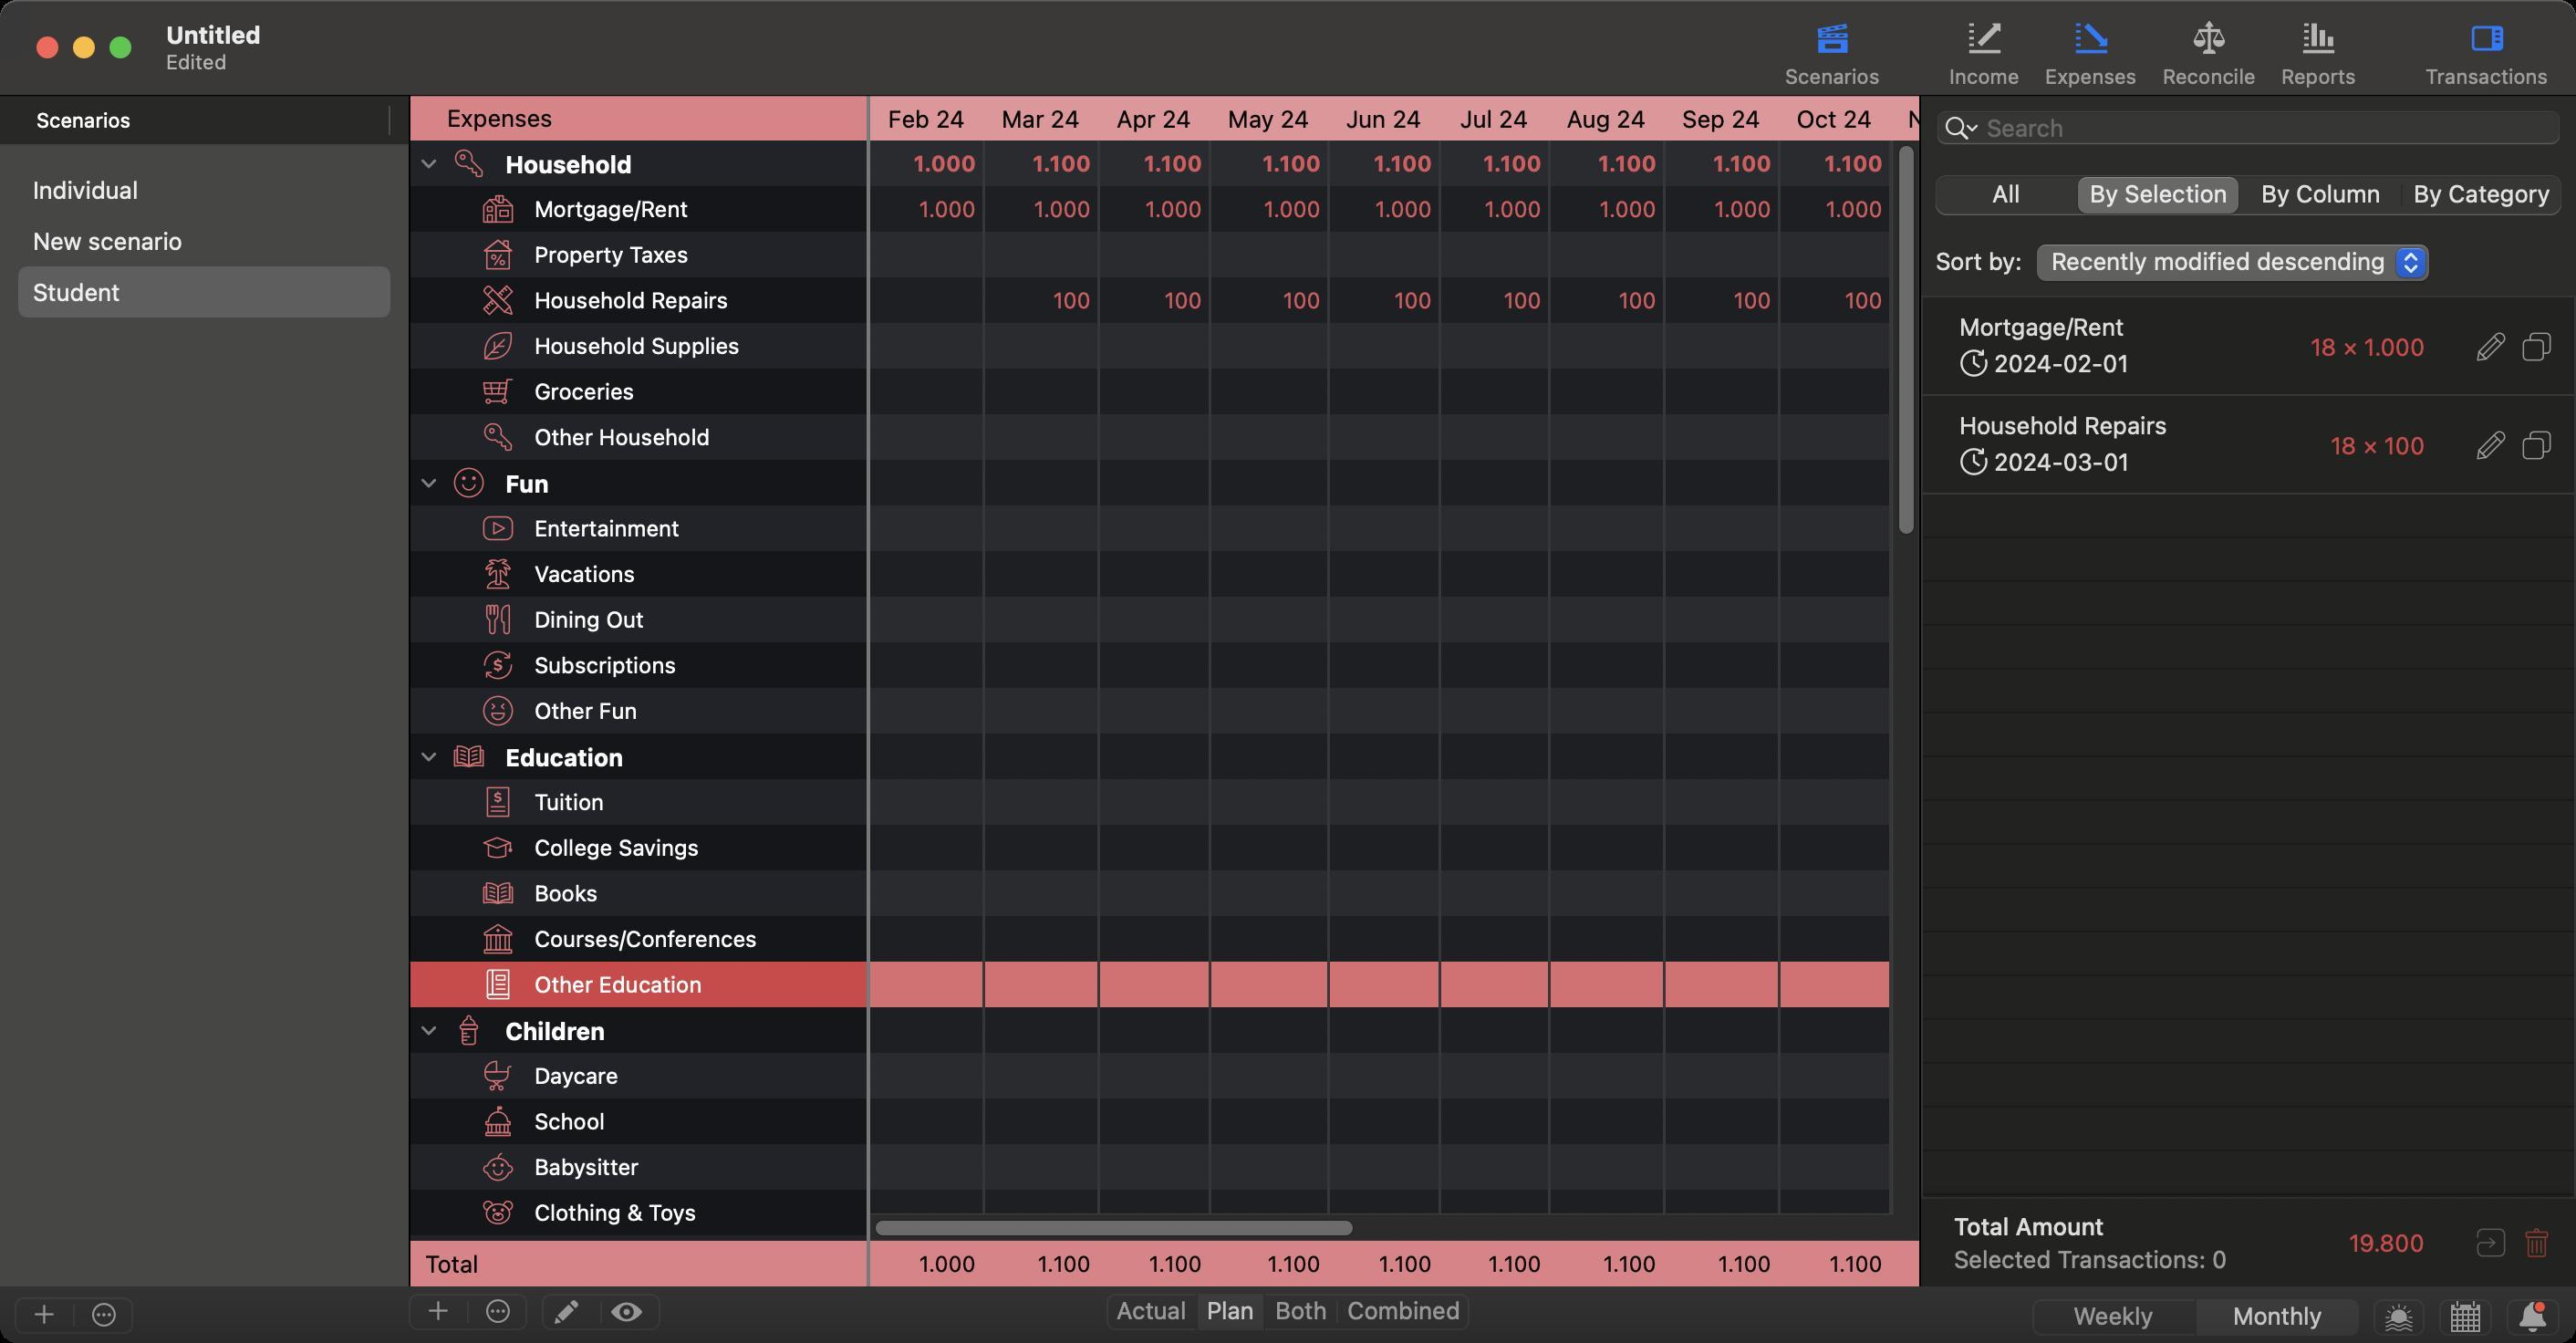
Accessibility tree:
{"name": "Untitled", "role": "AXWindow", "description": null, "role_description": "standard window", "value": null, "position": "184.00;119.00", "size": "1412;736", "children": [{"name": null, "role": "AXGroup", "description": null, "role_description": "group", "value": null, "position": "0.00;705.00", "size": "1412;31", "children": [{"name": null, "role": "AXGroup", "description": null, "role_description": "group", "value": null, "position": "223.00;708.00", "size": "67;23", "children": [{"name": null, "role": "AXMenuButton", "description": "add", "role_description": "menu button", "value": null, "position": "223.00;708.00", "size": "34;23", "children": []}, {"name": null, "role": "AXMenuButton", "description": "action", "role_description": "menu button", "value": null, "position": "257.00;708.00", "size": "33;23", "children": []}]}, {"name": null, "role": "AXGroup", "description": null, "role_description": "group", "value": null, "position": "296.00;708.00", "size": "67;23", "children": [{"name": null, "role": "AXButton", "description": null, "role_description": "button", "value": null, "position": "296.00;708.00", "size": "34;23", "children": []}, {"name": null, "role": "AXButton", "description": null, "role_description": "button", "value": null, "position": "330.00;708.00", "size": "33;23", "children": []}]}, {"name": null, "role": "AXRadioGroup", "description": null, "role_description": "radio group", "value": "{\n    \"name\": null,\n    \"role\": \"AXRadioButton\",\n    \"description\": \"Plan\",\n    \"role_description\": \"radio button\",\n    \"value\": 1,\n    \"position\": \"656.50;708.00\",\n    \"size\": \"37;23\",\n    \"children\": []\n}", "position": "605.50;708.00", "size": "201;23", "children": [{"name": null, "role": "AXRadioButton", "description": "Actual", "role_description": "radio button", "value": 0, "position": "605.50;708.00", "size": "51;23", "children": []}, {"name": null, "role": "AXRadioButton", "description": "Plan", "role_description": "radio button", "value": 1, "position": "656.50;708.00", "size": "37;23", "children": []}, {"name": null, "role": "AXRadioButton", "description": "Both", "role_description": "radio button", "value": 0, "position": "693.50;708.00", "size": "40;23", "children": []}, {"name": null, "role": "AXRadioButton", "description": "Combined", "role_description": "radio button", "value": 0, "position": "733.50;708.00", "size": "73;23", "children": []}]}]}, {"name": null, "role": "AXGroup", "description": null, "role_description": "group", "value": null, "position": "7.00;710.00", "size": "67;23", "children": [{"name": null, "role": "AXMenuButton", "description": "add", "role_description": "menu button", "value": null, "position": "7.00;710.00", "size": "34;23", "children": []}, {"name": null, "role": "AXMenuButton", "description": "action", "role_description": "menu button", "value": null, "position": "41.00;710.00", "size": "33;23", "children": []}]}, {"name": null, "role": "AXRadioGroup", "description": null, "role_description": "radio group", "value": "{\n    \"name\": null,\n    \"role\": \"AXRadioButton\",\n    \"description\": \"Monthly\",\n    \"role_description\": \"radio button\",\n    \"value\": 1,\n    \"position\": \"1204.00;711.00\",\n    \"size\": \"90;23\",\n    \"children\": []\n}", "position": "1113.00;711.00", "size": "181;23", "children": [{"name": null, "role": "AXRadioButton", "description": "Weekly", "role_description": "radio button", "value": 0, "position": "1113.00;711.00", "size": "91;23", "children": []}, {"name": null, "role": "AXRadioButton", "description": "Monthly", "role_description": "radio button", "value": 1, "position": "1204.00;711.00", "size": "90;23", "children": []}]}, {"name": "", "role": "AXButton", "description": null, "role_description": "button", "value": null, "position": "1300.00;711.00", "size": "30;23", "children": []}, {"name": "", "role": "AXButton", "description": null, "role_description": "button", "value": null, "position": "1336.00;711.00", "size": "31;23", "children": []}, {"name": "", "role": "AXButton", "description": null, "role_description": "button", "value": null, "position": "1373.00;711.00", "size": "31;23", "children": []}, {"name": null, "role": "AXSplitGroup", "description": null, "role_description": "split group", "value": null, "position": "0.00;52.00", "size": "1412;653", "children": [{"name": null, "role": "AXScrollArea", "description": null, "role_description": "scroll area", "value": null, "position": "0.00;52.00", "size": "224;653", "children": [{"name": null, "role": "AXTable", "description": null, "role_description": "table", "value": null, "position": "0.00;80.00", "size": "224;625", "children": [{"name": null, "role": "AXRow", "description": null, "role_description": "table row", "value": null, "position": "0.00;90.00", "size": "224;28", "children": [{"name": null, "role": "AXCell", "description": null, "role_description": "cell", "value": null, "position": "16.00;90.00", "size": "192;28", "children": [{"name": null, "role": "AXTextField", "description": null, "role_description": "text field", "value": "Individual", "position": "16.00;96.00", "size": "194;16", "children": []}]}]}, {"name": null, "role": "AXRow", "description": null, "role_description": "table row", "value": null, "position": "0.00;118.00", "size": "224;28", "children": [{"name": null, "role": "AXCell", "description": null, "role_description": "cell", "value": null, "position": "16.00;118.00", "size": "192;28", "children": [{"name": null, "role": "AXTextField", "description": null, "role_description": "text field", "value": "New scenario", "position": "16.00;124.00", "size": "194;16", "children": []}]}]}, {"name": null, "role": "AXRow", "description": null, "role_description": "table row", "value": null, "position": "0.00;146.00", "size": "224;28", "children": [{"name": null, "role": "AXCell", "description": null, "role_description": "cell", "value": null, "position": "16.00;146.00", "size": "192;28", "children": [{"name": null, "role": "AXTextField", "description": null, "role_description": "text field", "value": "Student", "position": "16.00;152.00", "size": "194;16", "children": []}]}]}, {"name": null, "role": "AXColumn", "description": null, "role_description": "column", "value": null, "position": "10.00;80.00", "size": "204;625", "children": []}, {"name": null, "role": "AXGroup", "description": null, "role_description": "group", "value": null, "position": "0.00;52.00", "size": "224;28", "children": [{"name": "Scenarios", "role": "AXButton", "description": null, "role_description": "sort button", "value": null, "position": "10.00;52.00", "size": "204;28", "children": []}]}]}]}, {"name": null, "role": "AXSplitter", "description": null, "role_description": "splitter", "value": 224.0, "position": "224.00;52.00", "size": "1;653", "children": []}, {"name": null, "role": "AXScrollArea", "description": null, "role_description": "scroll area", "value": null, "position": "477.00;52.00", "size": "575;25", "children": [{"name": null, "role": "AXTable", "description": null, "role_description": "table", "value": null, "position": "477.00;52.00", "size": "1180;25", "children": [{"name": null, "role": "AXRow", "description": null, "role_description": "table row", "value": null, "position": "477.00;52.00", "size": "1180;25", "children": [{"name": null, "role": "AXCell", "description": null, "role_description": "cell", "value": null, "position": "477.00;52.00", "size": "1180;25", "children": []}]}, {"name": null, "role": "AXColumn", "description": null, "role_description": "column", "value": null, "position": "477.00;52.00", "size": "1180;25", "children": []}]}]}, {"name": null, "role": "AXScrollArea", "description": null, "role_description": "scroll area", "value": null, "position": "477.00;680.00", "size": "575;25", "children": [{"name": null, "role": "AXTable", "description": null, "role_description": "table", "value": null, "position": "477.00;680.00", "size": "1180;25", "children": [{"name": null, "role": "AXRow", "description": null, "role_description": "table row", "value": null, "position": "477.00;680.00", "size": "1180;25", "children": [{"name": null, "role": "AXCell", "description": null, "role_description": "cell", "value": null, "position": "477.00;680.00", "size": "1180;25", "children": []}]}, {"name": null, "role": "AXColumn", "description": null, "role_description": "column", "value": null, "position": "477.00;680.00", "size": "1180;25", "children": []}]}]}, {"name": null, "role": "AXScrollArea", "description": null, "role_description": "scroll area", "value": null, "position": "477.00;77.00", "size": "575;603", "children": [{"name": null, "role": "AXTable", "description": null, "role_description": "table", "value": null, "position": "477.00;77.00", "size": "1180;1600", "children": [{"name": null, "role": "AXRow", "description": null, "role_description": "table row", "value": null, "position": "477.00;77.00", "size": "1180;25", "children": [{"name": null, "role": "AXCell", "description": null, "role_description": "cell", "value": null, "position": "477.00;77.00", "size": "1180;25", "children": []}]}, {"name": null, "role": "AXRow", "description": null, "role_description": "table row", "value": null, "position": "477.00;102.00", "size": "1180;25", "children": [{"name": null, "role": "AXCell", "description": null, "role_description": "cell", "value": null, "position": "477.00;102.00", "size": "1180;25", "children": []}]}, {"name": null, "role": "AXRow", "description": null, "role_description": "table row", "value": null, "position": "477.00;127.00", "size": "1180;25", "children": [{"name": null, "role": "AXCell", "description": null, "role_description": "cell", "value": null, "position": "477.00;127.00", "size": "1180;25", "children": []}]}, {"name": null, "role": "AXRow", "description": null, "role_description": "table row", "value": null, "position": "477.00;152.00", "size": "1180;25", "children": [{"name": null, "role": "AXCell", "description": null, "role_description": "cell", "value": null, "position": "477.00;152.00", "size": "1180;25", "children": []}]}, {"name": null, "role": "AXRow", "description": null, "role_description": "table row", "value": null, "position": "477.00;177.00", "size": "1180;25", "children": [{"name": null, "role": "AXCell", "description": null, "role_description": "cell", "value": null, "position": "477.00;177.00", "size": "1180;25", "children": []}]}, {"name": null, "role": "AXRow", "description": null, "role_description": "table row", "value": null, "position": "477.00;202.00", "size": "1180;25", "children": [{"name": null, "role": "AXCell", "description": null, "role_description": "cell", "value": null, "position": "477.00;202.00", "size": "1180;25", "children": []}]}, {"name": null, "role": "AXRow", "description": null, "role_description": "table row", "value": null, "position": "477.00;227.00", "size": "1180;25", "children": [{"name": null, "role": "AXCell", "description": null, "role_description": "cell", "value": null, "position": "477.00;227.00", "size": "1180;25", "children": []}]}, {"name": null, "role": "AXRow", "description": null, "role_description": "table row", "value": null, "position": "477.00;252.00", "size": "1180;25", "children": [{"name": null, "role": "AXCell", "description": null, "role_description": "cell", "value": null, "position": "477.00;252.00", "size": "1180;25", "children": []}]}, {"name": null, "role": "AXRow", "description": null, "role_description": "table row", "value": null, "position": "477.00;277.00", "size": "1180;25", "children": [{"name": null, "role": "AXCell", "description": null, "role_description": "cell", "value": null, "position": "477.00;277.00", "size": "1180;25", "children": []}]}, {"name": null, "role": "AXRow", "description": null, "role_description": "table row", "value": null, "position": "477.00;302.00", "size": "1180;25", "children": [{"name": null, "role": "AXCell", "description": null, "role_description": "cell", "value": null, "position": "477.00;302.00", "size": "1180;25", "children": []}]}, {"name": null, "role": "AXRow", "description": null, "role_description": "table row", "value": null, "position": "477.00;327.00", "size": "1180;25", "children": [{"name": null, "role": "AXCell", "description": null, "role_description": "cell", "value": null, "position": "477.00;327.00", "size": "1180;25", "children": []}]}, {"name": null, "role": "AXRow", "description": null, "role_description": "table row", "value": null, "position": "477.00;352.00", "size": "1180;25", "children": [{"name": null, "role": "AXCell", "description": null, "role_description": "cell", "value": null, "position": "477.00;352.00", "size": "1180;25", "children": []}]}, {"name": null, "role": "AXRow", "description": null, "role_description": "table row", "value": null, "position": "477.00;377.00", "size": "1180;25", "children": [{"name": null, "role": "AXCell", "description": null, "role_description": "cell", "value": null, "position": "477.00;377.00", "size": "1180;25", "children": []}]}, {"name": null, "role": "AXRow", "description": null, "role_description": "table row", "value": null, "position": "477.00;402.00", "size": "1180;25", "children": [{"name": null, "role": "AXCell", "description": null, "role_description": "cell", "value": null, "position": "477.00;402.00", "size": "1180;25", "children": []}]}, {"name": null, "role": "AXRow", "description": null, "role_description": "table row", "value": null, "position": "477.00;427.00", "size": "1180;25", "children": [{"name": null, "role": "AXCell", "description": null, "role_description": "cell", "value": null, "position": "477.00;427.00", "size": "1180;25", "children": []}]}, {"name": null, "role": "AXRow", "description": null, "role_description": "table row", "value": null, "position": "477.00;452.00", "size": "1180;25", "children": [{"name": null, "role": "AXCell", "description": null, "role_description": "cell", "value": null, "position": "477.00;452.00", "size": "1180;25", "children": []}]}, {"name": null, "role": "AXRow", "description": null, "role_description": "table row", "value": null, "position": "477.00;477.00", "size": "1180;25", "children": [{"name": null, "role": "AXCell", "description": null, "role_description": "cell", "value": null, "position": "477.00;477.00", "size": "1180;25", "children": []}]}, {"name": null, "role": "AXRow", "description": null, "role_description": "table row", "value": null, "position": "477.00;502.00", "size": "1180;25", "children": [{"name": null, "role": "AXCell", "description": null, "role_description": "cell", "value": null, "position": "477.00;502.00", "size": "1180;25", "children": []}]}, {"name": null, "role": "AXRow", "description": null, "role_description": "table row", "value": null, "position": "477.00;527.00", "size": "1180;25", "children": [{"name": null, "role": "AXCell", "description": null, "role_description": "cell", "value": null, "position": "477.00;527.00", "size": "1180;25", "children": []}]}, {"name": null, "role": "AXRow", "description": null, "role_description": "table row", "value": null, "position": "477.00;552.00", "size": "1180;25", "children": [{"name": null, "role": "AXCell", "description": null, "role_description": "cell", "value": null, "position": "477.00;552.00", "size": "1180;25", "children": []}]}, {"name": null, "role": "AXRow", "description": null, "role_description": "table row", "value": null, "position": "477.00;577.00", "size": "1180;25", "children": [{"name": null, "role": "AXCell", "description": null, "role_description": "cell", "value": null, "position": "477.00;577.00", "size": "1180;25", "children": []}]}, {"name": null, "role": "AXRow", "description": null, "role_description": "table row", "value": null, "position": "477.00;602.00", "size": "1180;25", "children": [{"name": null, "role": "AXCell", "description": null, "role_description": "cell", "value": null, "position": "477.00;602.00", "size": "1180;25", "children": []}]}, {"name": null, "role": "AXRow", "description": null, "role_description": "table row", "value": null, "position": "477.00;627.00", "size": "1180;25", "children": [{"name": null, "role": "AXCell", "description": null, "role_description": "cell", "value": null, "position": "477.00;627.00", "size": "1180;25", "children": []}]}, {"name": null, "role": "AXRow", "description": null, "role_description": "table row", "value": null, "position": "477.00;652.00", "size": "1180;25", "children": [{"name": null, "role": "AXCell", "description": null, "role_description": "cell", "value": null, "position": "477.00;652.00", "size": "1180;25", "children": []}]}, {"name": null, "role": "AXRow", "description": null, "role_description": "table row", "value": null, "position": "477.00;677.00", "size": "1180;25", "children": [{"name": null, "role": "AXCell", "description": null, "role_description": "cell", "value": null, "position": "477.00;677.00", "size": "1180;25", "children": []}]}, {"name": null, "role": "AXRow", "description": null, "role_description": "table row", "value": null, "position": "477.00;702.00", "size": "1180;25", "children": [{"name": null, "role": "AXCell", "description": null, "role_description": "cell", "value": null, "position": "477.00;702.00", "size": "1180;25", "children": []}]}, {"name": null, "role": "AXRow", "description": null, "role_description": "table row", "value": null, "position": "477.00;727.00", "size": "1180;25", "children": [{"name": null, "role": "AXCell", "description": null, "role_description": "cell", "value": null, "position": "477.00;727.00", "size": "1180;25", "children": []}]}, {"name": null, "role": "AXRow", "description": null, "role_description": "table row", "value": null, "position": "477.00;752.00", "size": "1180;25", "children": [{"name": null, "role": "AXCell", "description": null, "role_description": "cell", "value": null, "position": "477.00;752.00", "size": "1180;25", "children": []}]}, {"name": null, "role": "AXRow", "description": null, "role_description": "table row", "value": null, "position": "477.00;777.00", "size": "1180;25", "children": [{"name": null, "role": "AXCell", "description": null, "role_description": "cell", "value": null, "position": "477.00;777.00", "size": "1180;25", "children": []}]}, {"name": null, "role": "AXRow", "description": null, "role_description": "table row", "value": null, "position": "477.00;802.00", "size": "1180;25", "children": [{"name": null, "role": "AXCell", "description": null, "role_description": "cell", "value": null, "position": "477.00;802.00", "size": "1180;25", "children": []}]}, {"name": null, "role": "AXRow", "description": null, "role_description": "table row", "value": null, "position": "477.00;827.00", "size": "1180;25", "children": [{"name": null, "role": "AXCell", "description": null, "role_description": "cell", "value": null, "position": "477.00;827.00", "size": "1180;25", "children": []}]}, {"name": null, "role": "AXRow", "description": null, "role_description": "table row", "value": null, "position": "477.00;852.00", "size": "1180;25", "children": [{"name": null, "role": "AXCell", "description": null, "role_description": "cell", "value": null, "position": "477.00;852.00", "size": "1180;25", "children": []}]}, {"name": null, "role": "AXRow", "description": null, "role_description": "table row", "value": null, "position": "477.00;877.00", "size": "1180;25", "children": [{"name": null, "role": "AXCell", "description": null, "role_description": "cell", "value": null, "position": "477.00;877.00", "size": "1180;25", "children": []}]}, {"name": null, "role": "AXRow", "description": null, "role_description": "table row", "value": null, "position": "477.00;902.00", "size": "1180;25", "children": [{"name": null, "role": "AXCell", "description": null, "role_description": "cell", "value": null, "position": "477.00;902.00", "size": "1180;25", "children": []}]}, {"name": null, "role": "AXRow", "description": null, "role_description": "table row", "value": null, "position": "477.00;927.00", "size": "1180;25", "children": [{"name": null, "role": "AXCell", "description": null, "role_description": "cell", "value": null, "position": "477.00;927.00", "size": "1180;25", "children": []}]}, {"name": null, "role": "AXRow", "description": null, "role_description": "table row", "value": null, "position": "477.00;952.00", "size": "1180;25", "children": [{"name": null, "role": "AXCell", "description": null, "role_description": "cell", "value": null, "position": "477.00;952.00", "size": "1180;25", "children": []}]}, {"name": null, "role": "AXRow", "description": null, "role_description": "table row", "value": null, "position": "477.00;977.00", "size": "1180;25", "children": [{"name": null, "role": "AXCell", "description": null, "role_description": "cell", "value": null, "position": "477.00;977.00", "size": "1180;25", "children": []}]}, {"name": null, "role": "AXRow", "description": null, "role_description": "table row", "value": null, "position": "477.00;1002.00", "size": "1180;25", "children": [{"name": null, "role": "AXCell", "description": null, "role_description": "cell", "value": null, "position": "477.00;1002.00", "size": "1180;25", "children": []}]}, {"name": null, "role": "AXRow", "description": null, "role_description": "table row", "value": null, "position": "477.00;1027.00", "size": "1180;25", "children": [{"name": null, "role": "AXCell", "description": null, "role_description": "cell", "value": null, "position": "477.00;1027.00", "size": "1180;25", "children": []}]}, {"name": null, "role": "AXRow", "description": null, "role_description": "table row", "value": null, "position": "477.00;1052.00", "size": "1180;25", "children": [{"name": null, "role": "AXCell", "description": null, "role_description": "cell", "value": null, "position": "477.00;1052.00", "size": "1180;25", "children": []}]}, {"name": null, "role": "AXRow", "description": null, "role_description": "table row", "value": null, "position": "477.00;1077.00", "size": "1180;25", "children": [{"name": null, "role": "AXCell", "description": null, "role_description": "cell", "value": null, "position": "477.00;1077.00", "size": "1180;25", "children": []}]}, {"name": null, "role": "AXRow", "description": null, "role_description": "table row", "value": null, "position": "477.00;1102.00", "size": "1180;25", "children": [{"name": null, "role": "AXCell", "description": null, "role_description": "cell", "value": null, "position": "477.00;1102.00", "size": "1180;25", "children": []}]}, {"name": null, "role": "AXRow", "description": null, "role_description": "table row", "value": null, "position": "477.00;1127.00", "size": "1180;25", "children": [{"name": null, "role": "AXCell", "description": null, "role_description": "cell", "value": null, "position": "477.00;1127.00", "size": "1180;25", "children": []}]}, {"name": null, "role": "AXRow", "description": null, "role_description": "table row", "value": null, "position": "477.00;1152.00", "size": "1180;25", "children": [{"name": null, "role": "AXCell", "description": null, "role_description": "cell", "value": null, "position": "477.00;1152.00", "size": "1180;25", "children": []}]}, {"name": null, "role": "AXRow", "description": null, "role_description": "table row", "value": null, "position": "477.00;1177.00", "size": "1180;25", "children": [{"name": null, "role": "AXCell", "description": null, "role_description": "cell", "value": null, "position": "477.00;1177.00", "size": "1180;25", "children": []}]}, {"name": null, "role": "AXRow", "description": null, "role_description": "table row", "value": null, "position": "477.00;1202.00", "size": "1180;25", "children": [{"name": null, "role": "AXCell", "description": null, "role_description": "cell", "value": null, "position": "477.00;1202.00", "size": "1180;25", "children": []}]}, {"name": null, "role": "AXRow", "description": null, "role_description": "table row", "value": null, "position": "477.00;1227.00", "size": "1180;25", "children": [{"name": null, "role": "AXCell", "description": null, "role_description": "cell", "value": null, "position": "477.00;1227.00", "size": "1180;25", "children": []}]}, {"name": null, "role": "AXRow", "description": null, "role_description": "table row", "value": null, "position": "477.00;1252.00", "size": "1180;25", "children": [{"name": null, "role": "AXCell", "description": null, "role_description": "cell", "value": null, "position": "477.00;1252.00", "size": "1180;25", "children": []}]}, {"name": null, "role": "AXRow", "description": null, "role_description": "table row", "value": null, "position": "477.00;1277.00", "size": "1180;25", "children": [{"name": null, "role": "AXCell", "description": null, "role_description": "cell", "value": null, "position": "477.00;1277.00", "size": "1180;25", "children": []}]}, {"name": null, "role": "AXRow", "description": null, "role_description": "table row", "value": null, "position": "477.00;1302.00", "size": "1180;25", "children": [{"name": null, "role": "AXCell", "description": null, "role_description": "cell", "value": null, "position": "477.00;1302.00", "size": "1180;25", "children": []}]}, {"name": null, "role": "AXRow", "description": null, "role_description": "table row", "value": null, "position": "477.00;1327.00", "size": "1180;25", "children": [{"name": null, "role": "AXCell", "description": null, "role_description": "cell", "value": null, "position": "477.00;1327.00", "size": "1180;25", "children": []}]}, {"name": null, "role": "AXRow", "description": null, "role_description": "table row", "value": null, "position": "477.00;1352.00", "size": "1180;25", "children": [{"name": null, "role": "AXCell", "description": null, "role_description": "cell", "value": null, "position": "477.00;1352.00", "size": "1180;25", "children": []}]}, {"name": null, "role": "AXRow", "description": null, "role_description": "table row", "value": null, "position": "477.00;1377.00", "size": "1180;25", "children": [{"name": null, "role": "AXCell", "description": null, "role_description": "cell", "value": null, "position": "477.00;1377.00", "size": "1180;25", "children": []}]}, {"name": null, "role": "AXRow", "description": null, "role_description": "table row", "value": null, "position": "477.00;1402.00", "size": "1180;25", "children": [{"name": null, "role": "AXCell", "description": null, "role_description": "cell", "value": null, "position": "477.00;1402.00", "size": "1180;25", "children": []}]}, {"name": null, "role": "AXRow", "description": null, "role_description": "table row", "value": null, "position": "477.00;1427.00", "size": "1180;25", "children": [{"name": null, "role": "AXCell", "description": null, "role_description": "cell", "value": null, "position": "477.00;1427.00", "size": "1180;25", "children": []}]}, {"name": null, "role": "AXRow", "description": null, "role_description": "table row", "value": null, "position": "477.00;1452.00", "size": "1180;25", "children": [{"name": null, "role": "AXCell", "description": null, "role_description": "cell", "value": null, "position": "477.00;1452.00", "size": "1180;25", "children": []}]}, {"name": null, "role": "AXRow", "description": null, "role_description": "table row", "value": null, "position": "477.00;1477.00", "size": "1180;25", "children": [{"name": null, "role": "AXCell", "description": null, "role_description": "cell", "value": null, "position": "477.00;1477.00", "size": "1180;25", "children": []}]}, {"name": null, "role": "AXRow", "description": null, "role_description": "table row", "value": null, "position": "477.00;1502.00", "size": "1180;25", "children": [{"name": null, "role": "AXCell", "description": null, "role_description": "cell", "value": null, "position": "477.00;1502.00", "size": "1180;25", "children": []}]}, {"name": null, "role": "AXRow", "description": null, "role_description": "table row", "value": null, "position": "477.00;1527.00", "size": "1180;25", "children": [{"name": null, "role": "AXCell", "description": null, "role_description": "cell", "value": null, "position": "477.00;1527.00", "size": "1180;25", "children": []}]}, {"name": null, "role": "AXRow", "description": null, "role_description": "table row", "value": null, "position": "477.00;1552.00", "size": "1180;25", "children": [{"name": null, "role": "AXCell", "description": null, "role_description": "cell", "value": null, "position": "477.00;1552.00", "size": "1180;25", "children": []}]}, {"name": null, "role": "AXRow", "description": null, "role_description": "table row", "value": null, "position": "477.00;1577.00", "size": "1180;25", "children": [{"name": null, "role": "AXCell", "description": null, "role_description": "cell", "value": null, "position": "477.00;1577.00", "size": "1180;25", "children": []}]}, {"name": null, "role": "AXRow", "description": null, "role_description": "table row", "value": null, "position": "477.00;1602.00", "size": "1180;25", "children": [{"name": null, "role": "AXCell", "description": null, "role_description": "cell", "value": null, "position": "477.00;1602.00", "size": "1180;25", "children": []}]}, {"name": null, "role": "AXRow", "description": null, "role_description": "table row", "value": null, "position": "477.00;1627.00", "size": "1180;25", "children": [{"name": null, "role": "AXCell", "description": null, "role_description": "cell", "value": null, "position": "477.00;1627.00", "size": "1180;25", "children": []}]}, {"name": null, "role": "AXRow", "description": null, "role_description": "table row", "value": null, "position": "477.00;1652.00", "size": "1180;25", "children": [{"name": null, "role": "AXCell", "description": null, "role_description": "cell", "value": null, "position": "477.00;1652.00", "size": "1180;25", "children": []}]}, {"name": null, "role": "AXColumn", "description": null, "role_description": "column", "value": null, "position": "477.00;77.00", "size": "1180;1600", "children": []}]}, {"name": null, "role": "AXScrollBar", "description": null, "role_description": "scroll bar", "value": 0.0, "position": "477.00;665.00", "size": "560;15", "children": [{"name": null, "role": "AXValueIndicator", "description": null, "role_description": "value indicator", "value": 0.0, "position": "479.00;665.00", "size": "264;15", "children": []}, {"name": null, "role": "AXButton", "description": null, "role_description": "increment arrow button", "value": null, "position": "477.00;665.00", "size": "0;0", "children": []}, {"name": null, "role": "AXButton", "description": null, "role_description": "decrement arrow button", "value": null, "position": "477.00;665.00", "size": "0;0", "children": []}, {"name": null, "role": "AXButton", "description": null, "role_description": "increment page button", "value": null, "position": "743.00;665.00", "size": "294;15", "children": []}, {"name": null, "role": "AXButton", "description": null, "role_description": "decrement page button", "value": null, "position": "477.00;665.00", "size": "2;15", "children": []}]}, {"name": null, "role": "AXScrollBar", "description": null, "role_description": "scroll bar", "value": 0.0, "position": "1037.00;77.00", "size": "15;588", "children": [{"name": null, "role": "AXValueIndicator", "description": null, "role_description": "value indicator", "value": 0.0, "position": "1037.00;79.00", "size": "15;214", "children": []}, {"name": null, "role": "AXButton", "description": null, "role_description": "increment arrow button", "value": null, "position": "1037.00;77.00", "size": "0;0", "children": []}, {"name": null, "role": "AXButton", "description": null, "role_description": "decrement arrow button", "value": null, "position": "1037.00;77.00", "size": "0;0", "children": []}, {"name": null, "role": "AXButton", "description": null, "role_description": "increment page button", "value": null, "position": "1037.00;294.00", "size": "15;371", "children": []}, {"name": null, "role": "AXButton", "description": null, "role_description": "decrement page button", "value": null, "position": "1037.00;77.00", "size": "15;2", "children": []}]}]}, {"name": null, "role": "AXScrollArea", "description": null, "role_description": "scroll area", "value": null, "position": "225.00;77.00", "size": "250;603", "children": [{"name": null, "role": "AXTable", "description": null, "role_description": "table", "value": null, "position": "225.00;77.00", "size": "250;1600", "children": [{"name": null, "role": "AXRow", "description": null, "role_description": "table row", "value": null, "position": "225.00;77.00", "size": "250;25", "children": [{"name": null, "role": "AXCell", "description": null, "role_description": "cell", "value": null, "position": "225.00;77.00", "size": "250;25", "children": [{"name": null, "role": "AXDisclosureTriangle", "description": null, "role_description": "disclosure triangle", "value": 1, "position": "229.00;77.00", "size": "13;25", "children": []}]}]}, {"name": null, "role": "AXRow", "description": null, "role_description": "table row", "value": null, "position": "225.00;102.00", "size": "250;25", "children": [{"name": null, "role": "AXCell", "description": null, "role_description": "cell", "value": null, "position": "225.00;102.00", "size": "250;25", "children": []}]}, {"name": null, "role": "AXRow", "description": null, "role_description": "table row", "value": null, "position": "225.00;127.00", "size": "250;25", "children": [{"name": null, "role": "AXCell", "description": null, "role_description": "cell", "value": null, "position": "225.00;127.00", "size": "250;25", "children": []}]}, {"name": null, "role": "AXRow", "description": null, "role_description": "table row", "value": null, "position": "225.00;152.00", "size": "250;25", "children": [{"name": null, "role": "AXCell", "description": null, "role_description": "cell", "value": null, "position": "225.00;152.00", "size": "250;25", "children": []}]}, {"name": null, "role": "AXRow", "description": null, "role_description": "table row", "value": null, "position": "225.00;177.00", "size": "250;25", "children": [{"name": null, "role": "AXCell", "description": null, "role_description": "cell", "value": null, "position": "225.00;177.00", "size": "250;25", "children": []}]}, {"name": null, "role": "AXRow", "description": null, "role_description": "table row", "value": null, "position": "225.00;202.00", "size": "250;25", "children": [{"name": null, "role": "AXCell", "description": null, "role_description": "cell", "value": null, "position": "225.00;202.00", "size": "250;25", "children": []}]}, {"name": null, "role": "AXRow", "description": null, "role_description": "table row", "value": null, "position": "225.00;227.00", "size": "250;25", "children": [{"name": null, "role": "AXCell", "description": null, "role_description": "cell", "value": null, "position": "225.00;227.00", "size": "250;25", "children": []}]}, {"name": null, "role": "AXRow", "description": null, "role_description": "table row", "value": null, "position": "225.00;252.00", "size": "250;25", "children": [{"name": null, "role": "AXCell", "description": null, "role_description": "cell", "value": null, "position": "225.00;252.00", "size": "250;25", "children": [{"name": null, "role": "AXDisclosureTriangle", "description": null, "role_description": "disclosure triangle", "value": 1, "position": "229.00;252.00", "size": "13;25", "children": []}]}]}, {"name": null, "role": "AXRow", "description": null, "role_description": "table row", "value": null, "position": "225.00;277.00", "size": "250;25", "children": [{"name": null, "role": "AXCell", "description": null, "role_description": "cell", "value": null, "position": "225.00;277.00", "size": "250;25", "children": []}]}, {"name": null, "role": "AXRow", "description": null, "role_description": "table row", "value": null, "position": "225.00;302.00", "size": "250;25", "children": [{"name": null, "role": "AXCell", "description": null, "role_description": "cell", "value": null, "position": "225.00;302.00", "size": "250;25", "children": []}]}, {"name": null, "role": "AXRow", "description": null, "role_description": "table row", "value": null, "position": "225.00;327.00", "size": "250;25", "children": [{"name": null, "role": "AXCell", "description": null, "role_description": "cell", "value": null, "position": "225.00;327.00", "size": "250;25", "children": []}]}, {"name": null, "role": "AXRow", "description": null, "role_description": "table row", "value": null, "position": "225.00;352.00", "size": "250;25", "children": [{"name": null, "role": "AXCell", "description": null, "role_description": "cell", "value": null, "position": "225.00;352.00", "size": "250;25", "children": []}]}, {"name": null, "role": "AXRow", "description": null, "role_description": "table row", "value": null, "position": "225.00;377.00", "size": "250;25", "children": [{"name": null, "role": "AXCell", "description": null, "role_description": "cell", "value": null, "position": "225.00;377.00", "size": "250;25", "children": []}]}, {"name": null, "role": "AXRow", "description": null, "role_description": "table row", "value": null, "position": "225.00;402.00", "size": "250;25", "children": [{"name": null, "role": "AXCell", "description": null, "role_description": "cell", "value": null, "position": "225.00;402.00", "size": "250;25", "children": [{"name": null, "role": "AXDisclosureTriangle", "description": null, "role_description": "disclosure triangle", "value": 1, "position": "229.00;402.00", "size": "13;25", "children": []}]}]}, {"name": null, "role": "AXRow", "description": null, "role_description": "table row", "value": null, "position": "225.00;427.00", "size": "250;25", "children": [{"name": null, "role": "AXCell", "description": null, "role_description": "cell", "value": null, "position": "225.00;427.00", "size": "250;25", "children": []}]}, {"name": null, "role": "AXRow", "description": null, "role_description": "table row", "value": null, "position": "225.00;452.00", "size": "250;25", "children": [{"name": null, "role": "AXCell", "description": null, "role_description": "cell", "value": null, "position": "225.00;452.00", "size": "250;25", "children": []}]}, {"name": null, "role": "AXRow", "description": null, "role_description": "table row", "value": null, "position": "225.00;477.00", "size": "250;25", "children": [{"name": null, "role": "AXCell", "description": null, "role_description": "cell", "value": null, "position": "225.00;477.00", "size": "250;25", "children": []}]}, {"name": null, "role": "AXRow", "description": null, "role_description": "table row", "value": null, "position": "225.00;502.00", "size": "250;25", "children": [{"name": null, "role": "AXCell", "description": null, "role_description": "cell", "value": null, "position": "225.00;502.00", "size": "250;25", "children": []}]}, {"name": null, "role": "AXRow", "description": null, "role_description": "table row", "value": null, "position": "225.00;527.00", "size": "250;25", "children": [{"name": null, "role": "AXCell", "description": null, "role_description": "cell", "value": null, "position": "225.00;527.00", "size": "250;25", "children": []}]}, {"name": null, "role": "AXRow", "description": null, "role_description": "table row", "value": null, "position": "225.00;552.00", "size": "250;25", "children": [{"name": null, "role": "AXCell", "description": null, "role_description": "cell", "value": null, "position": "225.00;552.00", "size": "250;25", "children": [{"name": null, "role": "AXDisclosureTriangle", "description": null, "role_description": "disclosure triangle", "value": 1, "position": "229.00;552.00", "size": "13;25", "children": []}]}]}, {"name": null, "role": "AXRow", "description": null, "role_description": "table row", "value": null, "position": "225.00;577.00", "size": "250;25", "children": [{"name": null, "role": "AXCell", "description": null, "role_description": "cell", "value": null, "position": "225.00;577.00", "size": "250;25", "children": []}]}, {"name": null, "role": "AXRow", "description": null, "role_description": "table row", "value": null, "position": "225.00;602.00", "size": "250;25", "children": [{"name": null, "role": "AXCell", "description": null, "role_description": "cell", "value": null, "position": "225.00;602.00", "size": "250;25", "children": []}]}, {"name": null, "role": "AXRow", "description": null, "role_description": "table row", "value": null, "position": "225.00;627.00", "size": "250;25", "children": [{"name": null, "role": "AXCell", "description": null, "role_description": "cell", "value": null, "position": "225.00;627.00", "size": "250;25", "children": []}]}, {"name": null, "role": "AXRow", "description": null, "role_description": "table row", "value": null, "position": "225.00;652.00", "size": "250;25", "children": [{"name": null, "role": "AXCell", "description": null, "role_description": "cell", "value": null, "position": "225.00;652.00", "size": "250;25", "children": []}]}, {"name": null, "role": "AXRow", "description": null, "role_description": "table row", "value": null, "position": "225.00;677.00", "size": "250;25", "children": [{"name": null, "role": "AXCell", "description": null, "role_description": "cell", "value": null, "position": "225.00;677.00", "size": "250;25", "children": []}]}, {"name": null, "role": "AXRow", "description": null, "role_description": "table row", "value": null, "position": "225.00;702.00", "size": "250;25", "children": [{"name": null, "role": "AXCell", "description": null, "role_description": "cell", "value": null, "position": "225.00;702.00", "size": "250;25", "children": [{"name": null, "role": "AXDisclosureTriangle", "description": null, "role_description": "disclosure triangle", "value": 1, "position": "229.00;702.00", "size": "13;25", "children": []}]}]}, {"name": null, "role": "AXRow", "description": null, "role_description": "table row", "value": null, "position": "225.00;727.00", "size": "250;25", "children": [{"name": null, "role": "AXCell", "description": null, "role_description": "cell", "value": null, "position": "225.00;727.00", "size": "250;25", "children": []}]}, {"name": null, "role": "AXRow", "description": null, "role_description": "table row", "value": null, "position": "225.00;752.00", "size": "250;25", "children": [{"name": null, "role": "AXCell", "description": null, "role_description": "cell", "value": null, "position": "225.00;752.00", "size": "250;25", "children": []}]}, {"name": null, "role": "AXRow", "description": null, "role_description": "table row", "value": null, "position": "225.00;777.00", "size": "250;25", "children": [{"name": null, "role": "AXCell", "description": null, "role_description": "cell", "value": null, "position": "225.00;777.00", "size": "250;25", "children": []}]}, {"name": null, "role": "AXRow", "description": null, "role_description": "table row", "value": null, "position": "225.00;802.00", "size": "250;25", "children": [{"name": null, "role": "AXCell", "description": null, "role_description": "cell", "value": null, "position": "225.00;802.00", "size": "250;25", "children": []}]}, {"name": null, "role": "AXRow", "description": null, "role_description": "table row", "value": null, "position": "225.00;827.00", "size": "250;25", "children": [{"name": null, "role": "AXCell", "description": null, "role_description": "cell", "value": null, "position": "225.00;827.00", "size": "250;25", "children": []}]}, {"name": null, "role": "AXRow", "description": null, "role_description": "table row", "value": null, "position": "225.00;852.00", "size": "250;25", "children": [{"name": null, "role": "AXCell", "description": null, "role_description": "cell", "value": null, "position": "225.00;852.00", "size": "250;25", "children": [{"name": null, "role": "AXDisclosureTriangle", "description": null, "role_description": "disclosure triangle", "value": 1, "position": "229.00;852.00", "size": "13;25", "children": []}]}]}, {"name": null, "role": "AXRow", "description": null, "role_description": "table row", "value": null, "position": "225.00;877.00", "size": "250;25", "children": [{"name": null, "role": "AXCell", "description": null, "role_description": "cell", "value": null, "position": "225.00;877.00", "size": "250;25", "children": []}]}, {"name": null, "role": "AXRow", "description": null, "role_description": "table row", "value": null, "position": "225.00;902.00", "size": "250;25", "children": [{"name": null, "role": "AXCell", "description": null, "role_description": "cell", "value": null, "position": "225.00;902.00", "size": "250;25", "children": []}]}, {"name": null, "role": "AXRow", "description": null, "role_description": "table row", "value": null, "position": "225.00;927.00", "size": "250;25", "children": [{"name": null, "role": "AXCell", "description": null, "role_description": "cell", "value": null, "position": "225.00;927.00", "size": "250;25", "children": []}]}, {"name": null, "role": "AXRow", "description": null, "role_description": "table row", "value": null, "position": "225.00;952.00", "size": "250;25", "children": [{"name": null, "role": "AXCell", "description": null, "role_description": "cell", "value": null, "position": "225.00;952.00", "size": "250;25", "children": []}]}, {"name": null, "role": "AXRow", "description": null, "role_description": "table row", "value": null, "position": "225.00;977.00", "size": "250;25", "children": [{"name": null, "role": "AXCell", "description": null, "role_description": "cell", "value": null, "position": "225.00;977.00", "size": "250;25", "children": []}]}, {"name": null, "role": "AXRow", "description": null, "role_description": "table row", "value": null, "position": "225.00;1002.00", "size": "250;25", "children": [{"name": null, "role": "AXCell", "description": null, "role_description": "cell", "value": null, "position": "225.00;1002.00", "size": "250;25", "children": []}]}, {"name": null, "role": "AXRow", "description": null, "role_description": "table row", "value": null, "position": "225.00;1027.00", "size": "250;25", "children": [{"name": null, "role": "AXCell", "description": null, "role_description": "cell", "value": null, "position": "225.00;1027.00", "size": "250;25", "children": []}]}, {"name": null, "role": "AXRow", "description": null, "role_description": "table row", "value": null, "position": "225.00;1052.00", "size": "250;25", "children": [{"name": null, "role": "AXCell", "description": null, "role_description": "cell", "value": null, "position": "225.00;1052.00", "size": "250;25", "children": [{"name": null, "role": "AXDisclosureTriangle", "description": null, "role_description": "disclosure triangle", "value": 1, "position": "229.00;1052.00", "size": "13;25", "children": []}]}]}, {"name": null, "role": "AXRow", "description": null, "role_description": "table row", "value": null, "position": "225.00;1077.00", "size": "250;25", "children": [{"name": null, "role": "AXCell", "description": null, "role_description": "cell", "value": null, "position": "225.00;1077.00", "size": "250;25", "children": []}]}, {"name": null, "role": "AXRow", "description": null, "role_description": "table row", "value": null, "position": "225.00;1102.00", "size": "250;25", "children": [{"name": null, "role": "AXCell", "description": null, "role_description": "cell", "value": null, "position": "225.00;1102.00", "size": "250;25", "children": []}]}, {"name": null, "role": "AXRow", "description": null, "role_description": "table row", "value": null, "position": "225.00;1127.00", "size": "250;25", "children": [{"name": null, "role": "AXCell", "description": null, "role_description": "cell", "value": null, "position": "225.00;1127.00", "size": "250;25", "children": []}]}, {"name": null, "role": "AXRow", "description": null, "role_description": "table row", "value": null, "position": "225.00;1152.00", "size": "250;25", "children": [{"name": null, "role": "AXCell", "description": null, "role_description": "cell", "value": null, "position": "225.00;1152.00", "size": "250;25", "children": []}]}, {"name": null, "role": "AXRow", "description": null, "role_description": "table row", "value": null, "position": "225.00;1177.00", "size": "250;25", "children": [{"name": null, "role": "AXCell", "description": null, "role_description": "cell", "value": null, "position": "225.00;1177.00", "size": "250;25", "children": []}]}, {"name": null, "role": "AXRow", "description": null, "role_description": "table row", "value": null, "position": "225.00;1202.00", "size": "250;25", "children": [{"name": null, "role": "AXCell", "description": null, "role_description": "cell", "value": null, "position": "225.00;1202.00", "size": "250;25", "children": [{"name": null, "role": "AXDisclosureTriangle", "description": null, "role_description": "disclosure triangle", "value": 1, "position": "229.00;1202.00", "size": "13;25", "children": []}]}]}, {"name": null, "role": "AXRow", "description": null, "role_description": "table row", "value": null, "position": "225.00;1227.00", "size": "250;25", "children": [{"name": null, "role": "AXCell", "description": null, "role_description": "cell", "value": null, "position": "225.00;1227.00", "size": "250;25", "children": []}]}, {"name": null, "role": "AXRow", "description": null, "role_description": "table row", "value": null, "position": "225.00;1252.00", "size": "250;25", "children": [{"name": null, "role": "AXCell", "description": null, "role_description": "cell", "value": null, "position": "225.00;1252.00", "size": "250;25", "children": []}]}, {"name": null, "role": "AXRow", "description": null, "role_description": "table row", "value": null, "position": "225.00;1277.00", "size": "250;25", "children": [{"name": null, "role": "AXCell", "description": null, "role_description": "cell", "value": null, "position": "225.00;1277.00", "size": "250;25", "children": []}]}, {"name": null, "role": "AXRow", "description": null, "role_description": "table row", "value": null, "position": "225.00;1302.00", "size": "250;25", "children": [{"name": null, "role": "AXCell", "description": null, "role_description": "cell", "value": null, "position": "225.00;1302.00", "size": "250;25", "children": []}]}, {"name": null, "role": "AXRow", "description": null, "role_description": "table row", "value": null, "position": "225.00;1327.00", "size": "250;25", "children": [{"name": null, "role": "AXCell", "description": null, "role_description": "cell", "value": null, "position": "225.00;1327.00", "size": "250;25", "children": []}]}, {"name": null, "role": "AXRow", "description": null, "role_description": "table row", "value": null, "position": "225.00;1352.00", "size": "250;25", "children": [{"name": null, "role": "AXCell", "description": null, "role_description": "cell", "value": null, "position": "225.00;1352.00", "size": "250;25", "children": [{"name": null, "role": "AXDisclosureTriangle", "description": null, "role_description": "disclosure triangle", "value": 1, "position": "229.00;1352.00", "size": "13;25", "children": []}]}]}, {"name": null, "role": "AXRow", "description": null, "role_description": "table row", "value": null, "position": "225.00;1377.00", "size": "250;25", "children": [{"name": null, "role": "AXCell", "description": null, "role_description": "cell", "value": null, "position": "225.00;1377.00", "size": "250;25", "children": []}]}, {"name": null, "role": "AXRow", "description": null, "role_description": "table row", "value": null, "position": "225.00;1402.00", "size": "250;25", "children": [{"name": null, "role": "AXCell", "description": null, "role_description": "cell", "value": null, "position": "225.00;1402.00", "size": "250;25", "children": []}]}, {"name": null, "role": "AXRow", "description": null, "role_description": "table row", "value": null, "position": "225.00;1427.00", "size": "250;25", "children": [{"name": null, "role": "AXCell", "description": null, "role_description": "cell", "value": null, "position": "225.00;1427.00", "size": "250;25", "children": []}]}, {"name": null, "role": "AXRow", "description": null, "role_description": "table row", "value": null, "position": "225.00;1452.00", "size": "250;25", "children": [{"name": null, "role": "AXCell", "description": null, "role_description": "cell", "value": null, "position": "225.00;1452.00", "size": "250;25", "children": []}]}, {"name": null, "role": "AXRow", "description": null, "role_description": "table row", "value": null, "position": "225.00;1477.00", "size": "250;25", "children": [{"name": null, "role": "AXCell", "description": null, "role_description": "cell", "value": null, "position": "225.00;1477.00", "size": "250;25", "children": []}]}, {"name": null, "role": "AXRow", "description": null, "role_description": "table row", "value": null, "position": "225.00;1502.00", "size": "250;25", "children": [{"name": null, "role": "AXCell", "description": null, "role_description": "cell", "value": null, "position": "225.00;1502.00", "size": "250;25", "children": []}]}, {"name": null, "role": "AXRow", "description": null, "role_description": "table row", "value": null, "position": "225.00;1527.00", "size": "250;25", "children": [{"name": null, "role": "AXCell", "description": null, "role_description": "cell", "value": null, "position": "225.00;1527.00", "size": "250;25", "children": []}]}, {"name": null, "role": "AXRow", "description": null, "role_description": "table row", "value": null, "position": "225.00;1552.00", "size": "250;25", "children": [{"name": null, "role": "AXCell", "description": null, "role_description": "cell", "value": null, "position": "225.00;1552.00", "size": "250;25", "children": []}]}, {"name": null, "role": "AXRow", "description": null, "role_description": "table row", "value": null, "position": "225.00;1577.00", "size": "250;25", "children": [{"name": null, "role": "AXCell", "description": null, "role_description": "cell", "value": null, "position": "225.00;1577.00", "size": "250;25", "children": [{"name": null, "role": "AXDisclosureTriangle", "description": null, "role_description": "disclosure triangle", "value": 1, "position": "229.00;1577.00", "size": "13;25", "children": []}]}]}, {"name": null, "role": "AXRow", "description": null, "role_description": "table row", "value": null, "position": "225.00;1602.00", "size": "250;25", "children": [{"name": null, "role": "AXCell", "description": null, "role_description": "cell", "value": null, "position": "225.00;1602.00", "size": "250;25", "children": []}]}, {"name": null, "role": "AXRow", "description": null, "role_description": "table row", "value": null, "position": "225.00;1627.00", "size": "250;25", "children": [{"name": null, "role": "AXCell", "description": null, "role_description": "cell", "value": null, "position": "225.00;1627.00", "size": "250;25", "children": []}]}, {"name": null, "role": "AXRow", "description": null, "role_description": "table row", "value": null, "position": "225.00;1652.00", "size": "250;25", "children": [{"name": null, "role": "AXCell", "description": null, "role_description": "cell", "value": null, "position": "225.00;1652.00", "size": "250;25", "children": []}]}, {"name": null, "role": "AXColumn", "description": null, "role_description": "column", "value": null, "position": "225.00;77.00", "size": "250;1600", "children": []}]}, {"name": null, "role": "AXScrollBar", "description": null, "role_description": "scroll bar", "value": 0.0, "position": "475.00;77.00", "size": "0;603", "children": [{"name": null, "role": "AXValueIndicator", "description": null, "role_description": "value indicator", "value": 0.0, "position": "460.00;79.00", "size": "15;226", "children": []}, {"name": null, "role": "AXButton", "description": null, "role_description": "increment arrow button", "value": null, "position": "475.00;77.00", "size": "0;0", "children": []}, {"name": null, "role": "AXButton", "description": null, "role_description": "decrement arrow button", "value": null, "position": "475.00;77.00", "size": "0;0", "children": []}, {"name": null, "role": "AXButton", "description": null, "role_description": "increment page button", "value": null, "position": "460.00;305.00", "size": "15;375", "children": []}, {"name": null, "role": "AXButton", "description": null, "role_description": "decrement page button", "value": null, "position": "460.00;77.00", "size": "15;2", "children": []}]}]}, {"name": null, "role": "AXStaticText", "description": null, "role_description": "text", "value": "Expenses", "position": "243.00;56.50", "size": "214;16", "children": []}, {"name": null, "role": "AXStaticText", "description": null, "role_description": "text", "value": "Total", "position": "231.00;684.50", "size": "226;16", "children": []}, {"name": null, "role": "AXSplitter", "description": null, "role_description": "splitter", "value": 827.0, "position": "1052.00;52.00", "size": "1;653", "children": []}, {"name": null, "role": "AXTextField", "description": null, "role_description": "search text field", "value": "", "position": "1061.00;60.00", "size": "343;20", "children": [{"name": "", "role": "AXButton", "description": "search", "role_description": "button", "value": null, "position": "1063.00;59.00", "size": "25;22", "children": []}]}, {"name": null, "role": "AXRadioGroup", "description": null, "role_description": "radio group", "value": "{\n    \"name\": null,\n    \"role\": \"AXRadioButton\",\n    \"description\": \"By Selection\",\n    \"role_description\": \"radio button\",\n    \"value\": 1,\n    \"position\": \"1139.00;95.00\",\n    \"size\": \"89;24\",\n    \"children\": []\n}", "position": "1059.00;95.00", "size": "347;24", "children": [{"name": null, "role": "AXRadioButton", "description": "All", "role_description": "radio button", "value": 0, "position": "1059.00;95.00", "size": "80;24", "children": []}, {"name": null, "role": "AXRadioButton", "description": "By Selection", "role_description": "radio button", "value": 1, "position": "1139.00;95.00", "size": "89;24", "children": []}, {"name": null, "role": "AXRadioButton", "description": "By Column", "role_description": "radio button", "value": 0, "position": "1228.00;95.00", "size": "89;24", "children": []}, {"name": null, "role": "AXRadioButton", "description": "By Category", "role_description": "radio button", "value": 0, "position": "1317.00;95.00", "size": "89;24", "children": []}]}, {"name": null, "role": "AXStaticText", "description": null, "role_description": "text", "value": "Sort by:", "position": "1059.00;135.00", "size": "52;16", "children": []}, {"name": null, "role": "AXPopUpButton", "description": null, "role_description": "pop up button", "value": "Recently modified descending", "position": "1113.50;133.00", "size": "222;25", "children": []}, {"name": null, "role": "AXScrollArea", "description": null, "role_description": "scroll area", "value": null, "position": "1053.00;162.00", "size": "359;495", "children": [{"name": null, "role": "AXTable", "description": null, "role_description": "table", "value": null, "position": "1054.00;163.00", "size": "357;493", "children": [{"name": null, "role": "AXRow", "description": null, "role_description": "table row", "value": null, "position": "1054.00;163.00", "size": "357;54", "children": [{"name": null, "role": "AXCell", "description": null, "role_description": "cell", "value": null, "position": "1060.00;163.00", "size": "345;54", "children": [{"name": null, "role": "AXStaticText", "description": null, "role_description": "text", "value": "18 × 1.000 ", "position": "1264.50;182.00", "size": "70;16", "children": []}, {"name": null, "role": "AXStaticText", "description": null, "role_description": "text", "value": "Mortgage/Rent", "position": "1072.00;171.00", "size": "94;16", "children": []}, {"name": null, "role": "AXImage", "description": "RecurringTemplate", "role_description": "image", "value": null, "position": "1072.00;189.00", "size": "20;20", "children": []}, {"name": null, "role": "AXStaticText", "description": null, "role_description": "text", "value": "2024-02-01", "position": "1091.00;191.00", "size": "78;16", "children": []}, {"name": "", "role": "AXButton", "description": null, "role_description": "button", "value": null, "position": "1353.00;180.00", "size": "25;20", "children": []}, {"name": "", "role": "AXButton", "description": null, "role_description": "button", "value": null, "position": "1378.00;180.00", "size": "25;20", "children": []}]}]}, {"name": null, "role": "AXRow", "description": null, "role_description": "table row", "value": null, "position": "1054.00;217.00", "size": "357;54", "children": [{"name": null, "role": "AXCell", "description": null, "role_description": "cell", "value": null, "position": "1060.00;217.00", "size": "345;54", "children": [{"name": null, "role": "AXStaticText", "description": null, "role_description": "text", "value": "18 × 100 ", "position": "1275.50;236.00", "size": "60;16", "children": []}, {"name": null, "role": "AXStaticText", "description": null, "role_description": "text", "value": "Household Repairs", "position": "1072.00;225.00", "size": "118;16", "children": []}, {"name": null, "role": "AXImage", "description": "RecurringTemplate", "role_description": "image", "value": null, "position": "1072.00;243.00", "size": "20;20", "children": []}, {"name": null, "role": "AXStaticText", "description": null, "role_description": "text", "value": "2024-03-01", "position": "1091.00;245.00", "size": "78;16", "children": []}, {"name": "", "role": "AXButton", "description": null, "role_description": "button", "value": null, "position": "1353.00;234.00", "size": "25;20", "children": []}, {"name": "", "role": "AXButton", "description": null, "role_description": "button", "value": null, "position": "1378.00;234.00", "size": "25;20", "children": []}]}]}, {"name": null, "role": "AXColumn", "description": null, "role_description": "column", "value": null, "position": "1054.00;163.00", "size": "357;493", "children": []}]}]}, {"name": null, "role": "AXGroup", "description": null, "role_description": "group", "value": null, "position": "1053.00;657.00", "size": "359;48", "children": [{"name": null, "role": "AXStaticText", "description": null, "role_description": "text", "value": "Total Amount", "position": "1069.00;664.00", "size": "154;16", "children": []}, {"name": null, "role": "AXStaticText", "description": null, "role_description": "text", "value": "Selected Transactions: 0", "position": "1069.00;682.00", "size": "154;16", "children": []}, {"name": null, "role": "AXStaticText", "description": null, "role_description": "text", "value": "19.800 ", "position": "1285.50;673.00", "size": "50;16", "children": []}, {"name": "", "role": "AXButton", "description": null, "role_description": "button", "value": null, "position": "1353.00;671.00", "size": "25;20", "children": []}, {"name": "", "role": "AXButton", "description": null, "role_description": "button", "value": null, "position": "1378.00;671.00", "size": "25;20", "children": []}]}]}, {"name": null, "role": "AXToolbar", "description": null, "role_description": "toolbar", "value": null, "position": "0.00;0.00", "size": "1412;52", "children": [{"name": "Scenarios", "role": "AXCheckBox", "description": null, "role_description": "checkbox", "value": 1, "position": "971.50;0.00", "size": "66;52", "children": []}, {"name": "Income", "role": "AXCheckBox", "description": null, "role_description": "checkbox", "value": 0, "position": "1061.50;0.00", "size": "52;52", "children": []}, {"name": "Expenses", "role": "AXCheckBox", "description": null, "role_description": "checkbox", "value": 1, "position": "1114.00;0.00", "size": "64;52", "children": []}, {"name": "Reconcile", "role": "AXCheckBox", "description": null, "role_description": "checkbox", "value": 0, "position": "1178.50;0.00", "size": "65;52", "children": []}, {"name": "Reports", "role": "AXCheckBox", "description": null, "role_description": "checkbox", "value": 0, "position": "1243.50;0.00", "size": "55;52", "children": []}, {"name": "Transactions", "role": "AXCheckBox", "description": null, "role_description": "checkbox", "value": 1, "position": "1322.50;0.00", "size": "82;52", "children": []}]}, {"name": null, "role": "AXButton", "description": null, "role_description": "close button", "value": null, "position": "19.00;18.00", "size": "14;16", "children": []}, {"name": null, "role": "AXButton", "description": null, "role_description": "full screen button", "value": null, "position": "59.00;18.00", "size": "14;16", "children": [{"name": null, "role": "AXGroup", "description": null, "role_description": "group", "value": null, "position": "59.00;18.00", "size": "14;16", "children": [{"name": null, "role": "AXGroup", "description": null, "role_description": "group", "value": null, "position": "59.00;18.00", "size": "14;16", "children": []}]}]}, {"name": null, "role": "AXButton", "description": null, "role_description": "minimize button", "value": null, "position": "39.00;18.00", "size": "14;16", "children": []}, {"name": null, "role": "AXStaticText", "description": null, "role_description": "text", "value": "Untitled", "position": "87.00;0.00", "size": "884;52", "children": []}]}